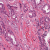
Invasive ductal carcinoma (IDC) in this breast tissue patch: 1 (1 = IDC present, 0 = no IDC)